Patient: sex M, age 45
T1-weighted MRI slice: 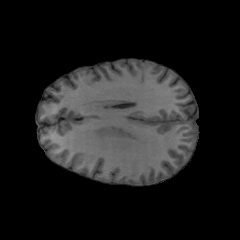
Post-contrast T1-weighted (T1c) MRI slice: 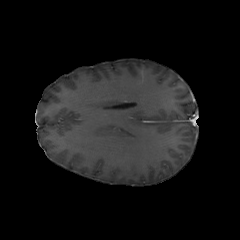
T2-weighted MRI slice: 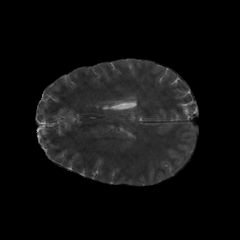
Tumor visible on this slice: no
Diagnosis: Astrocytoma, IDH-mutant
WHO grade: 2